Question: I downloaded dicom open source project from Github <URL>
I opened the SCU project in visual studio 2010, then by pressing ctrl + shift + s to save the solution (.sln)
After that I downloaded the required nuget PM> 'Install-Package fo-dicom -Pre'
When I build the solution I get the above error.
In this screenshot you can see the error (bottom left):

Any help will be appreciated.
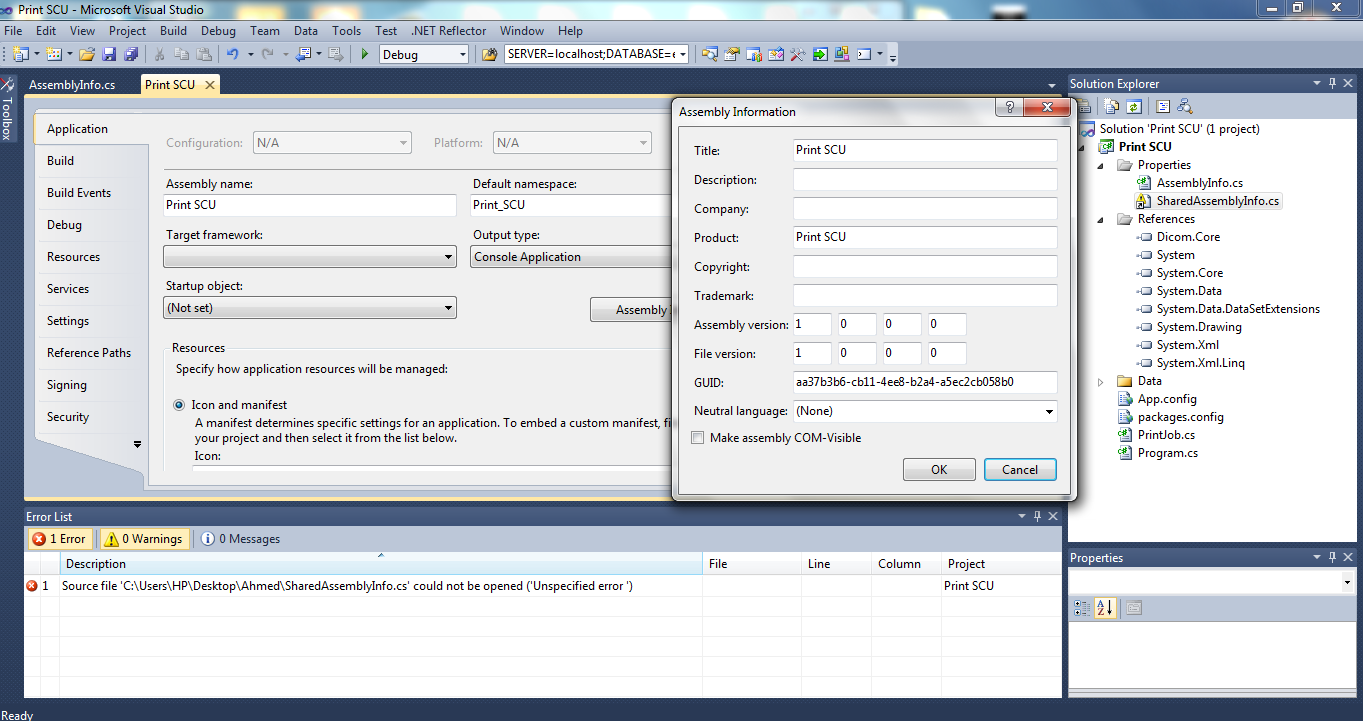
Answer: Try opening this solution by VS 2015
I tried it and it is working as the Nuget is targeting .net framework 4.5.2